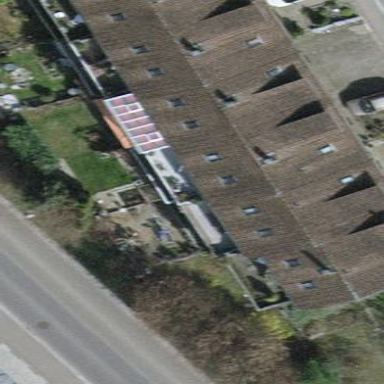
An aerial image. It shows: Simple and straightforward house.